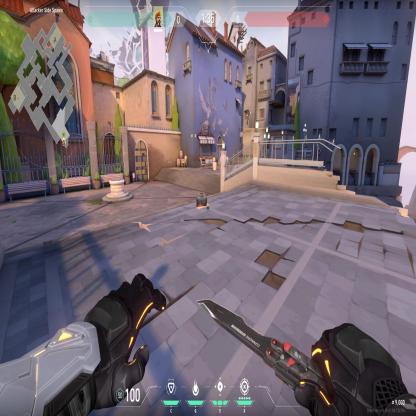
Label: dropped spike